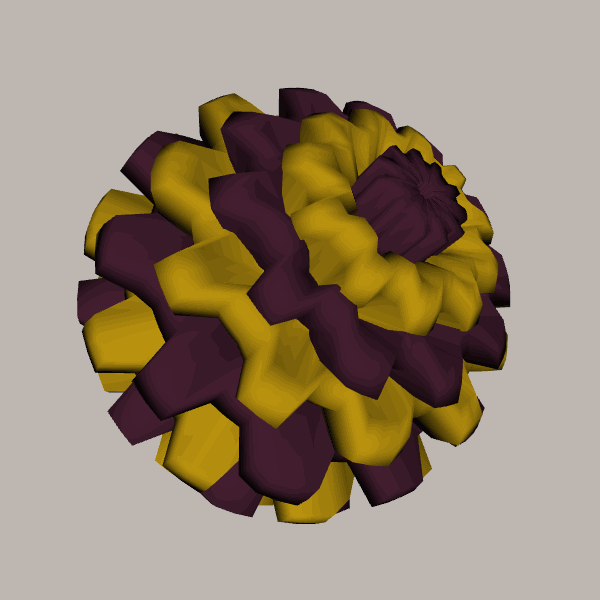
Background: light